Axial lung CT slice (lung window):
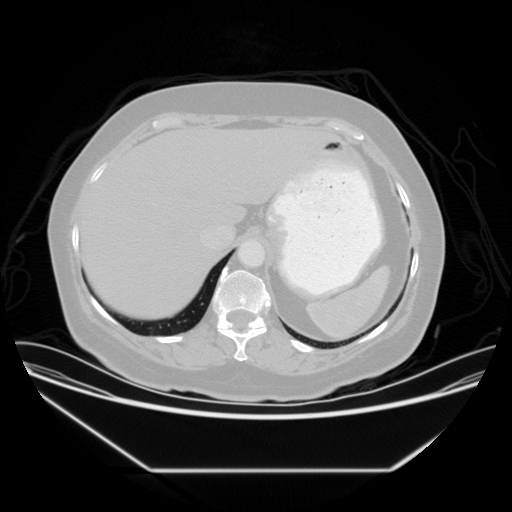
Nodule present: no